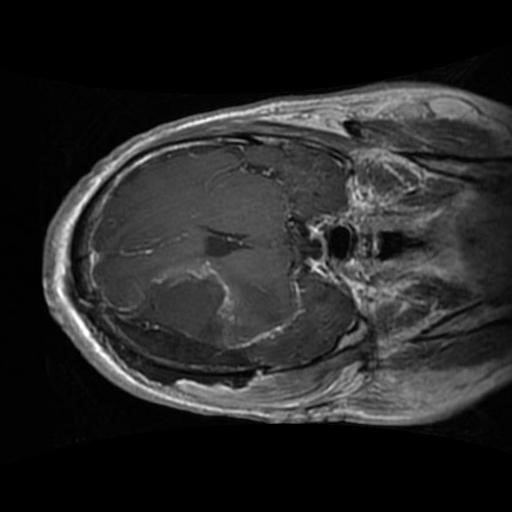
Label: brain_glioma